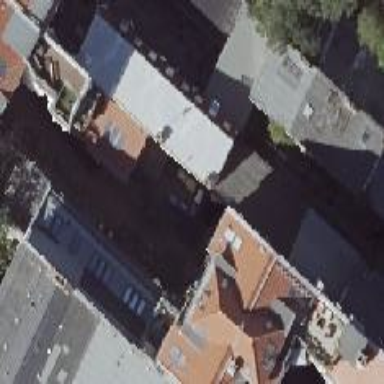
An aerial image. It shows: Grey apartment building with gambrel roof made of red roof tiles.